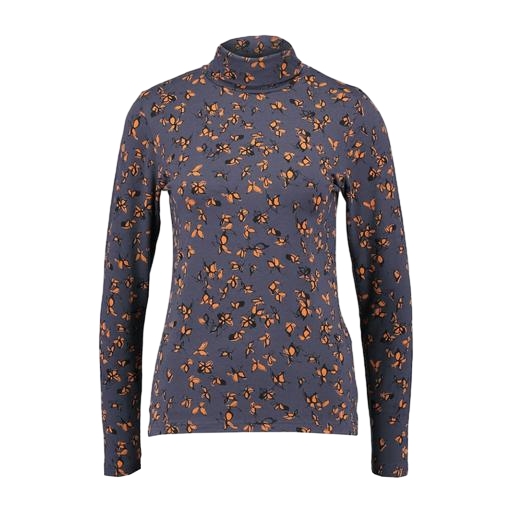
multicolor vero moda rust high neck blouse, gray lavish print jersey turtleneck, black petite printed mock-neck top only macy, white background